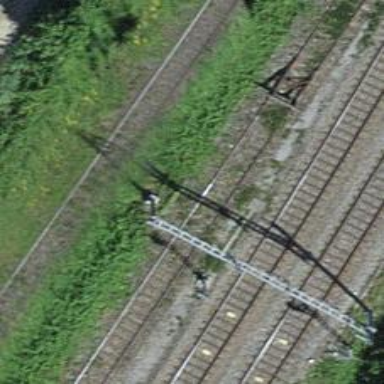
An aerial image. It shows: Railway buffer stop.